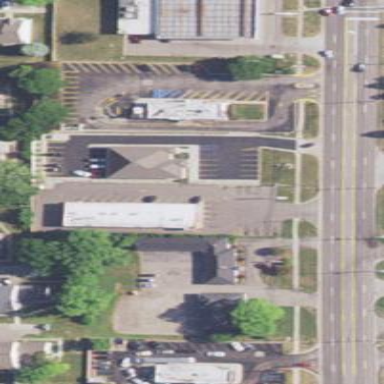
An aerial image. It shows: Retail area.